Interaction volume radius: 5 \u00c5
Interaction volume height: 45 \u00c5
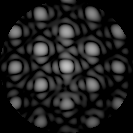
Disorder parameter: 0.07095